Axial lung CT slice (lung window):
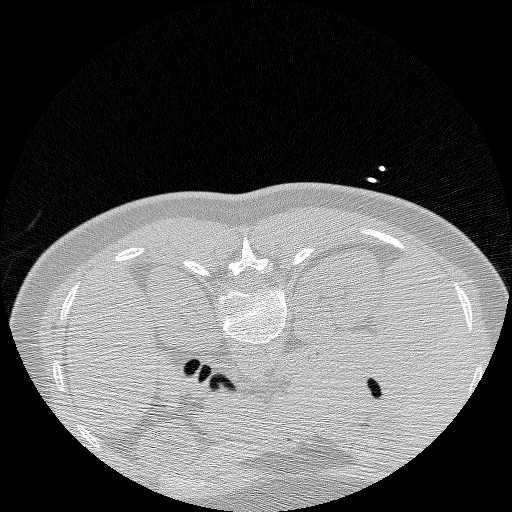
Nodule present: no